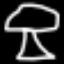
Label: mushroom